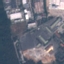
Label: Industrial